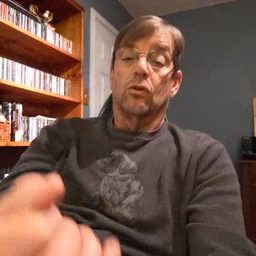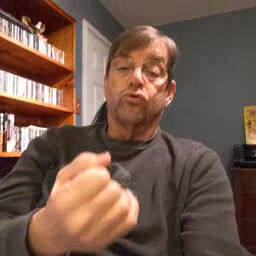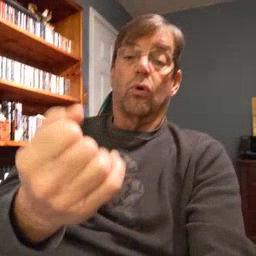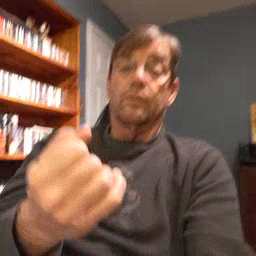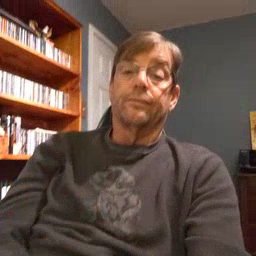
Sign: drawer